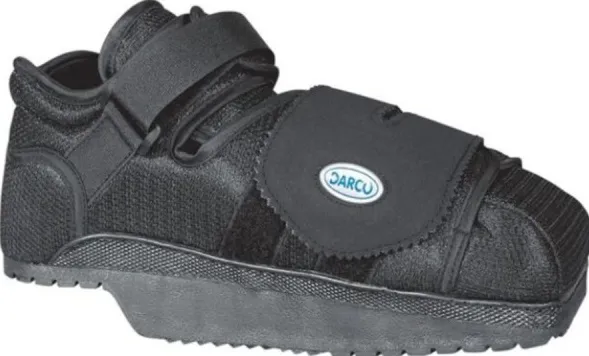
DARCO. HeelWedge. shoe.
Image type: radiology (ct)